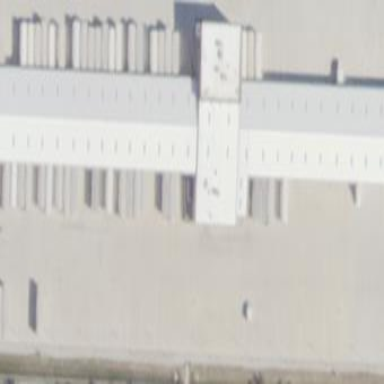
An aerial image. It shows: Warehouse.